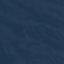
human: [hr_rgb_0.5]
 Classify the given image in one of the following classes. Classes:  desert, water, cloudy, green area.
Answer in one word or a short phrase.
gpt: water